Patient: sex M, age 36
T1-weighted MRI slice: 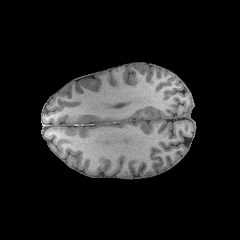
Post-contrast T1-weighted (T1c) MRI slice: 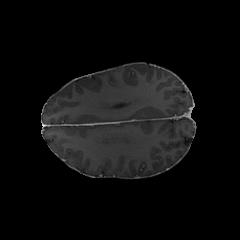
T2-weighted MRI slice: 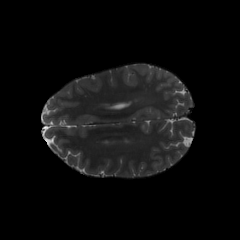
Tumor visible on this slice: no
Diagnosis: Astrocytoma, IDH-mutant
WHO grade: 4